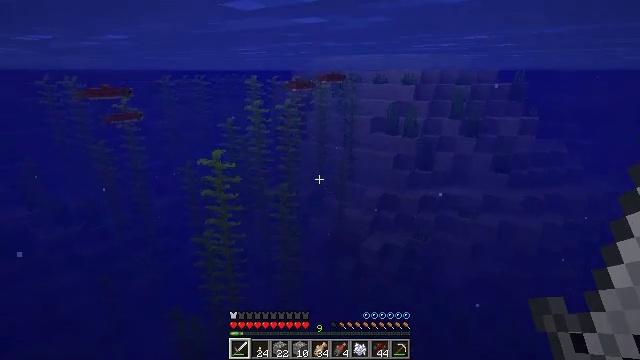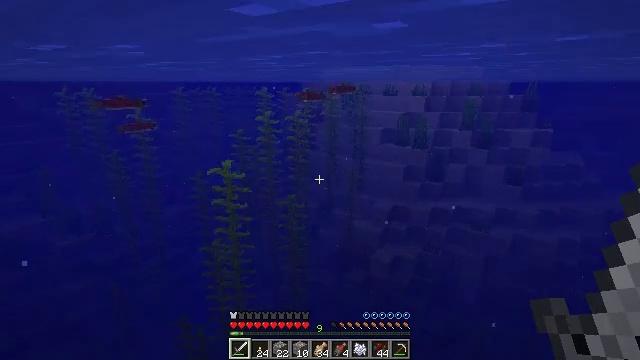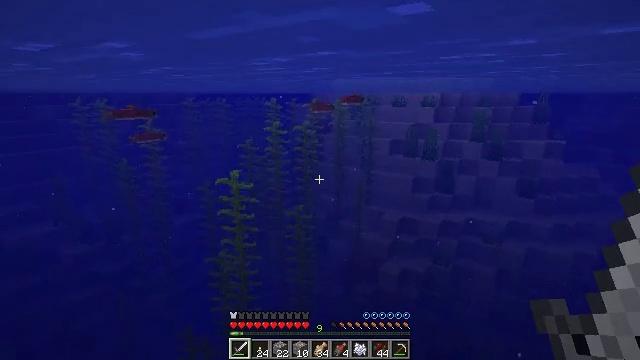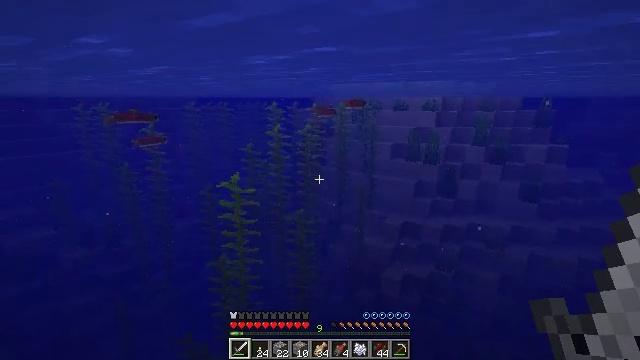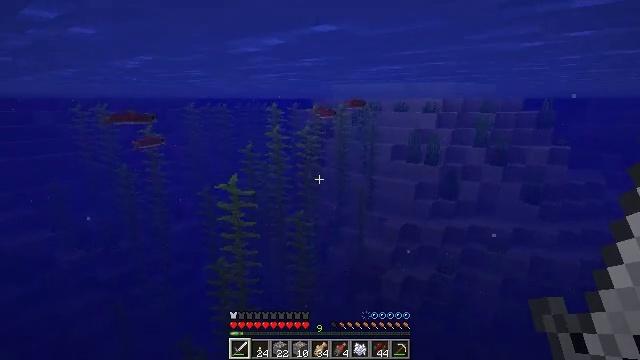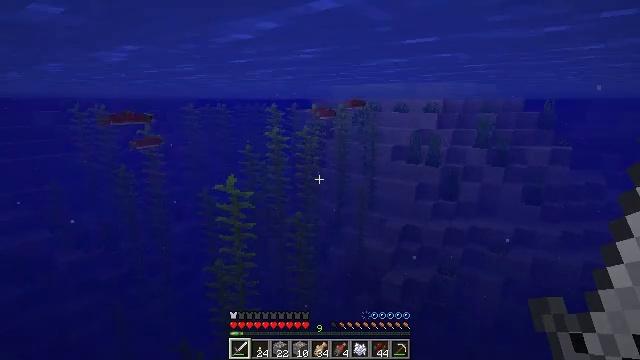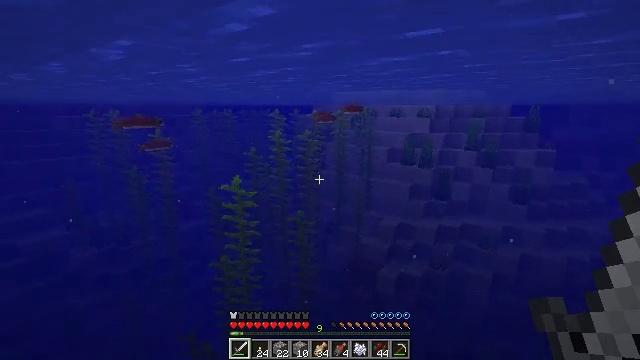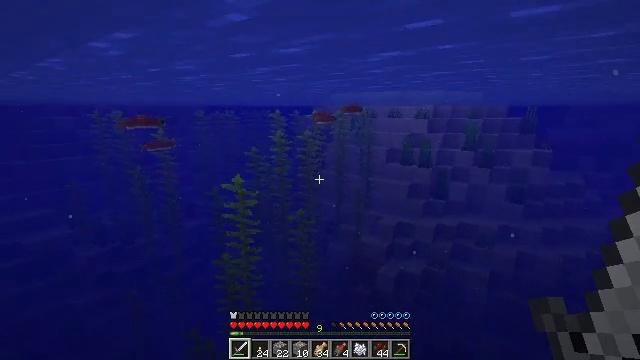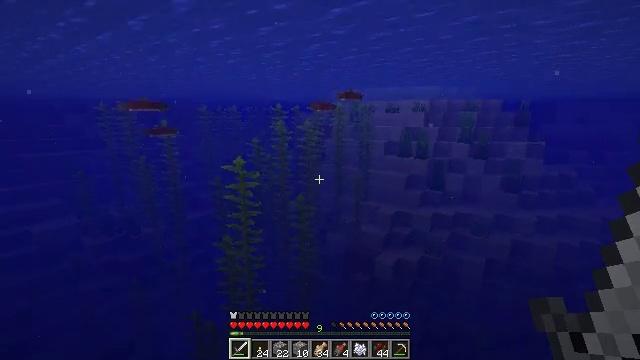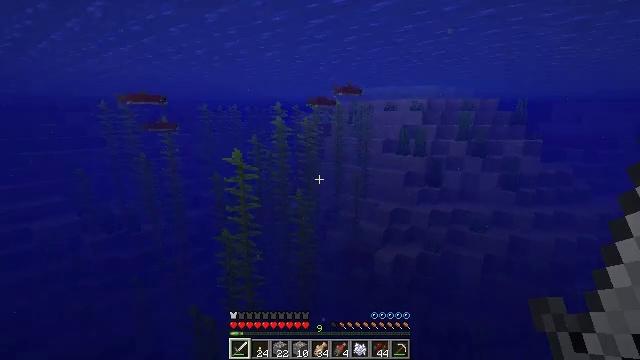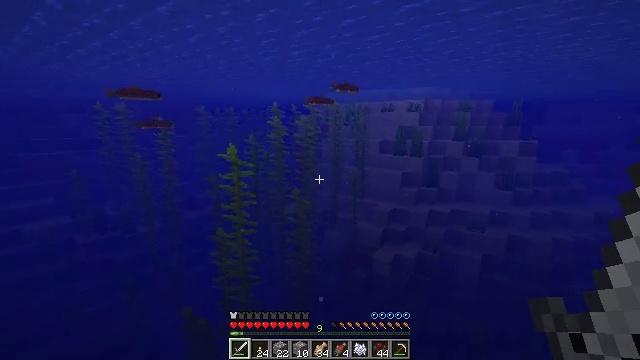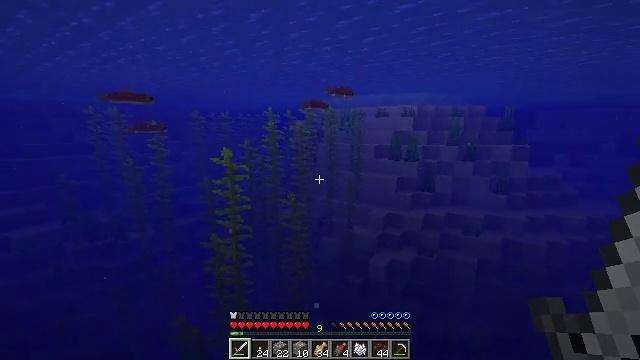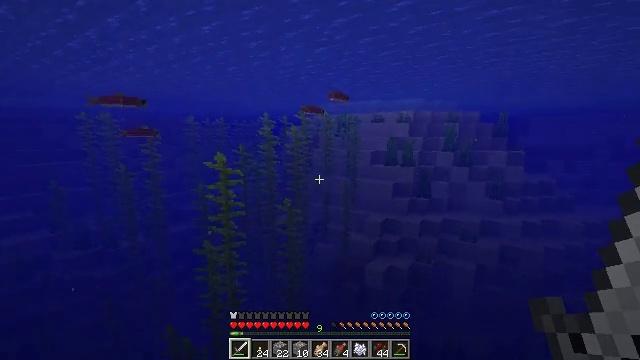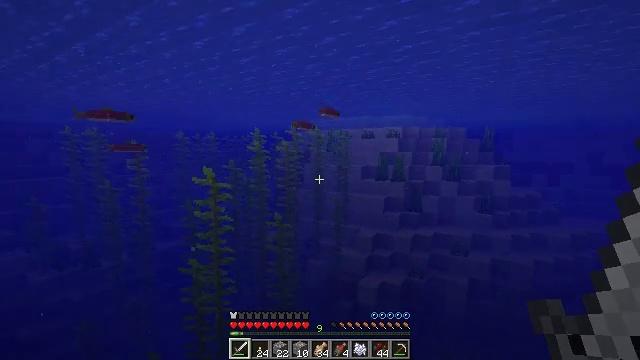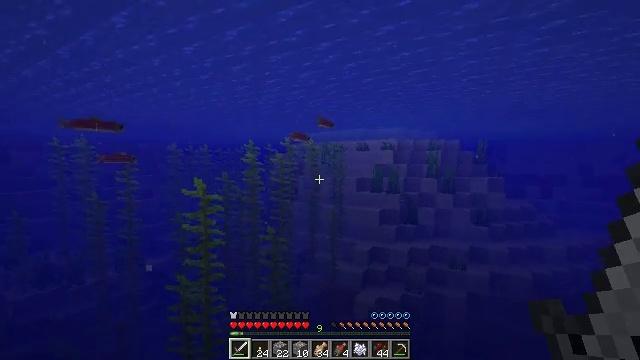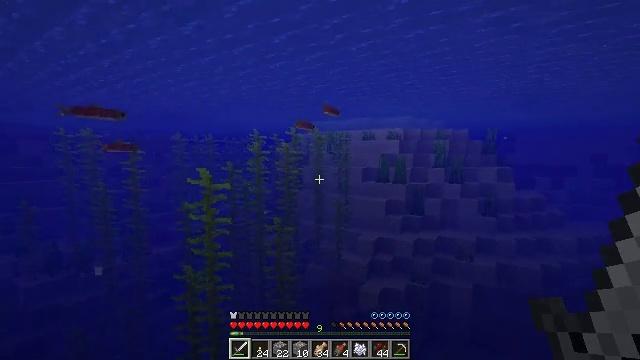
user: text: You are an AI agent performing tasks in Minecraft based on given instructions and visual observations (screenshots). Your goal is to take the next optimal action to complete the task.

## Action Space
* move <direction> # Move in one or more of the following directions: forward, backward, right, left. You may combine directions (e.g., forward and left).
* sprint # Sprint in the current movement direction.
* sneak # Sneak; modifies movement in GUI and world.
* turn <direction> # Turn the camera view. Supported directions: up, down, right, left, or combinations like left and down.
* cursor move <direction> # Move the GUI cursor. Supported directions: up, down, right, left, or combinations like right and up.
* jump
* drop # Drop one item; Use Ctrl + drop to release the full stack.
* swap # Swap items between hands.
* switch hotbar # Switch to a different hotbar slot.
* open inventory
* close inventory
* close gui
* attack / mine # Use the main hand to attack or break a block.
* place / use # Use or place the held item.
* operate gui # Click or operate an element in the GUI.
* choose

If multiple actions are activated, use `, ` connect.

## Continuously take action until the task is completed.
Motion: motion action
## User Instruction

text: Hunt fish.
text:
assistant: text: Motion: move forward, turn left and up
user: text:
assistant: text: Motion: move forward, turn left and up
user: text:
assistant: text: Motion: move forward
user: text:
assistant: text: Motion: move forward
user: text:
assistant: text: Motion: move forward, sprint
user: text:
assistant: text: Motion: move forward, sprint
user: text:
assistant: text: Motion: move forward, sprint
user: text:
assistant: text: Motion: move forward, sprint
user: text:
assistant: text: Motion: move forward, sprint
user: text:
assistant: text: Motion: move forward
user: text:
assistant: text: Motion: move forward, turn right and up
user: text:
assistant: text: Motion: move forward, turn up
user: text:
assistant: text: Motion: move forward, turn right and up
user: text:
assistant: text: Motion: move forward, turn right and up
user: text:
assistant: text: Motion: move forward, turn left and down
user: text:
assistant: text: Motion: move forward
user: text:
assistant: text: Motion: move forward
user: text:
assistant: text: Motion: move forward
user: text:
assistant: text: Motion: move forward
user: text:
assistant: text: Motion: move forward
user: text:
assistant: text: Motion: move forward
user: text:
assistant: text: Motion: move forward
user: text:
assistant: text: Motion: move forward, turn right and up
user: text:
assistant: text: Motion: move forward, turn up
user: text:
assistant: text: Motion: move forward, turn up
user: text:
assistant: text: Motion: move forward
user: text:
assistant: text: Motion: move forward
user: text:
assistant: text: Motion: move forward
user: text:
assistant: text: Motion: move forward
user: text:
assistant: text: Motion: move forward